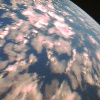
Label: cloud